Interaction volume radius: 10 \u00c5
Interaction volume height: 20 \u00c5
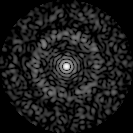
Disorder parameter: 0.8043